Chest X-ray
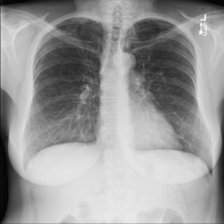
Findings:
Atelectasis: negative
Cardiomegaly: negative
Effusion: negative
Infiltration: negative
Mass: negative
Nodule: positive
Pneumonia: negative
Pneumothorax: positive
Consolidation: negative
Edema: negative
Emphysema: negative
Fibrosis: negative
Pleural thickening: negative
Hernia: negative